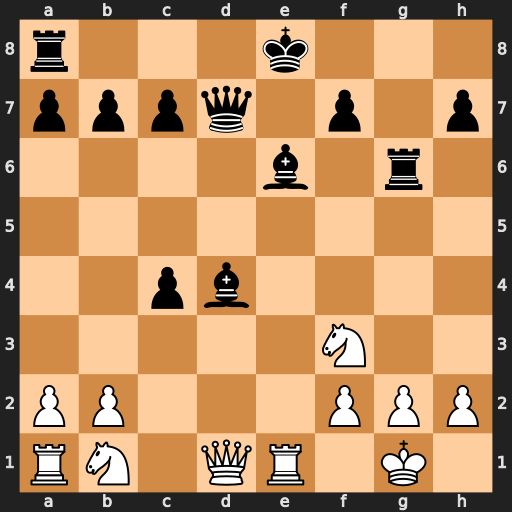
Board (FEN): r3k3/pppq1p1p/4b1r1/8/2pb4/5N2/PP3PPP/RN1QR1K1
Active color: w
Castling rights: q
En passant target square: -
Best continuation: Qxd4 Qxd4 Nxd4